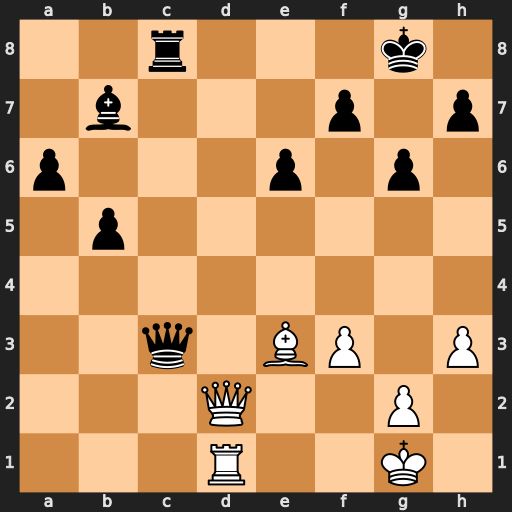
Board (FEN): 2r3k1/1b3p1p/p3p1p1/1p6/8/2q1BP1P/3Q2P1/3R2K1
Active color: w
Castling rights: -
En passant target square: -
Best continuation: Qxc3 Rxc3 Rd8+ Kg7 Bd4+